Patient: sex M, age 73
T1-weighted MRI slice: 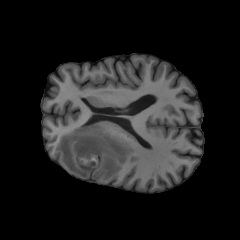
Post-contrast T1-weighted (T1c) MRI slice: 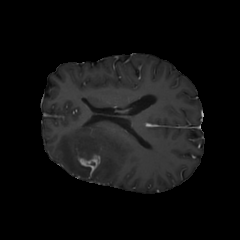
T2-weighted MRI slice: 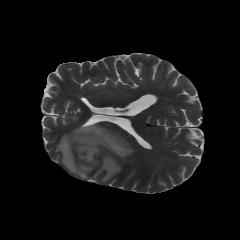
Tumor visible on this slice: yes
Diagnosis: Glioblastoma, IDH-wildtype
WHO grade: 4